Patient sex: M
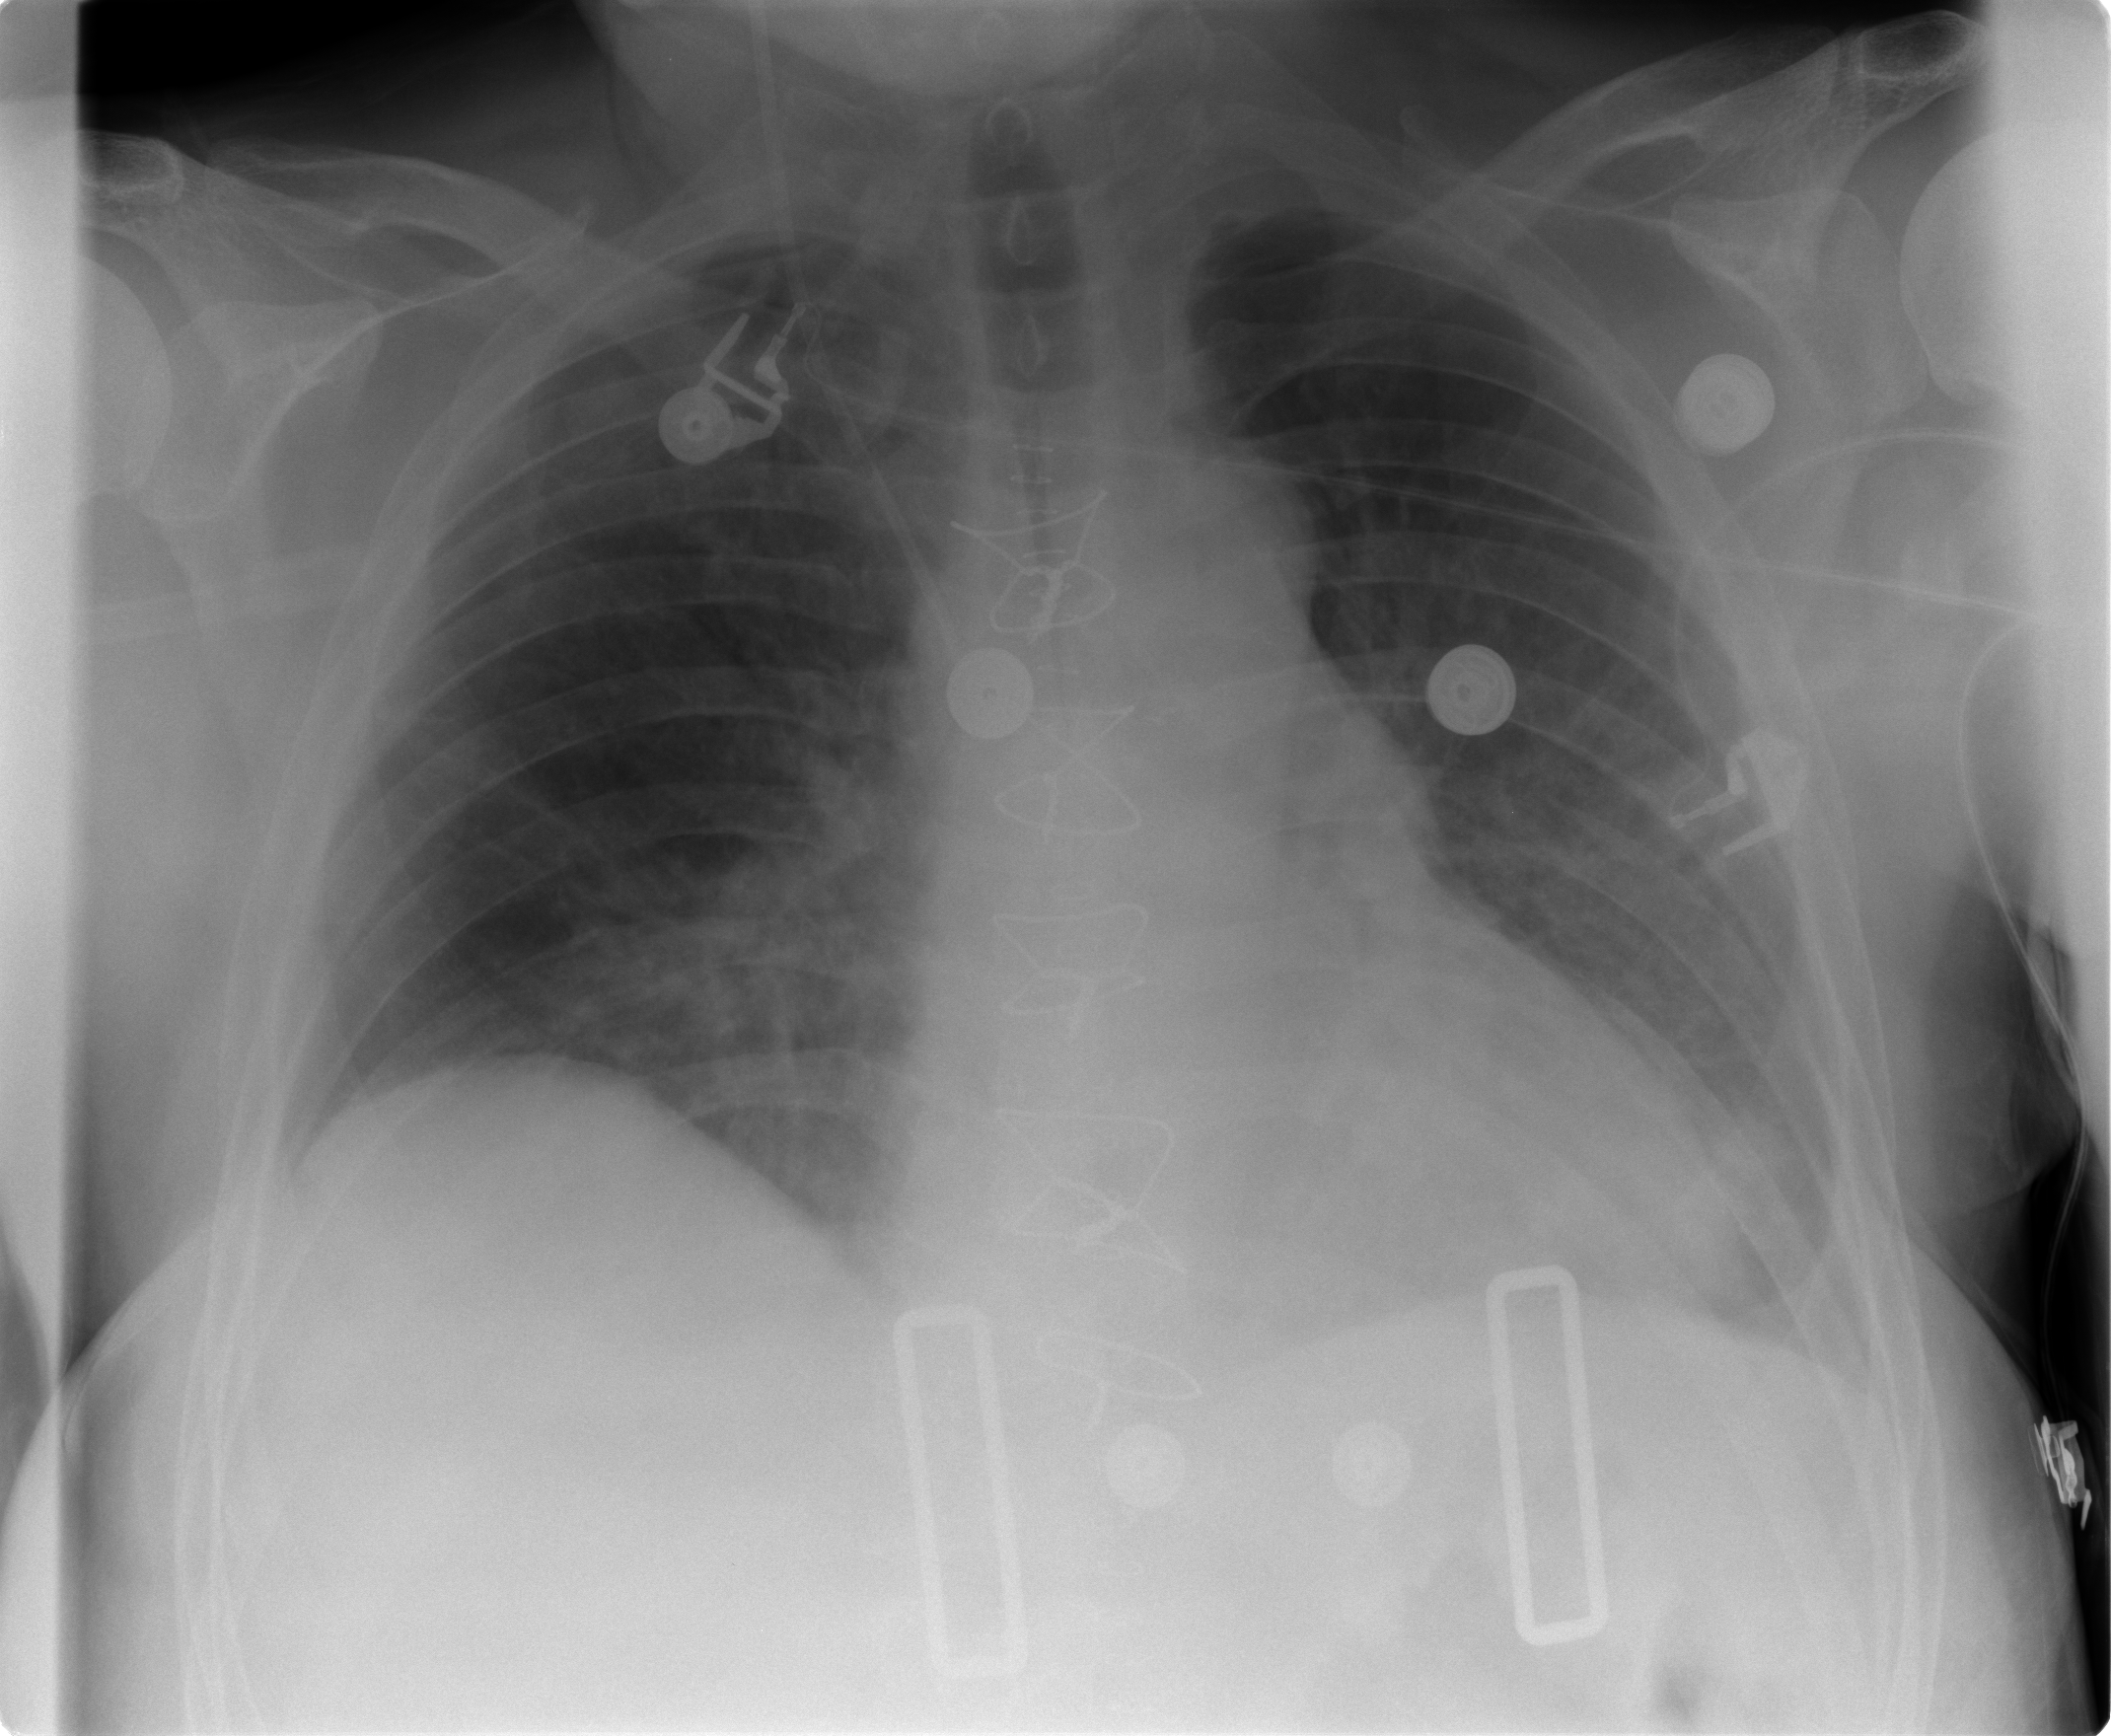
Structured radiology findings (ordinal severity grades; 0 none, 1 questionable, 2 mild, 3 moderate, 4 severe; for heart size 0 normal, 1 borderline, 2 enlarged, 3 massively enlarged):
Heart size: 2
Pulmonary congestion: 2
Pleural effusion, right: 0
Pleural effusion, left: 1
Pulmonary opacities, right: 1
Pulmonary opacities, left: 0
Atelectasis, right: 0
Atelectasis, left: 1